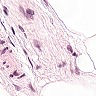
Metastatic tissue present: no